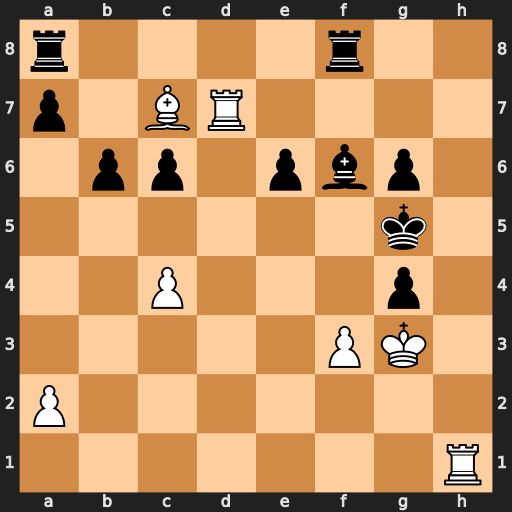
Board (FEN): r4r2/p1BR4/1pp1pbp1/6k1/2P3p1/5PK1/P7/7R
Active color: w
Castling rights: -
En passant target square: -
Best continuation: Bf4+ Kf5 fxg4+ Ke4 Re1#